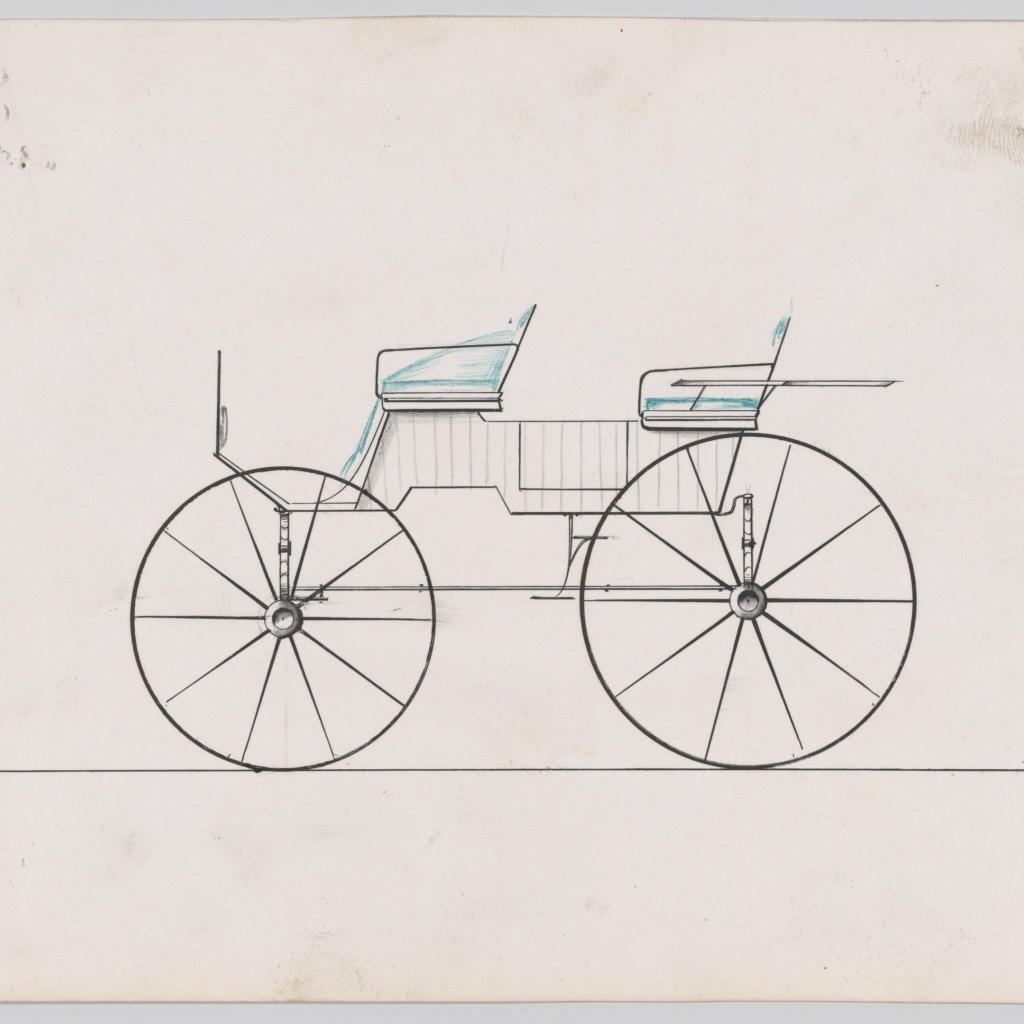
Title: Design for 4 seat Phaeton, no top, no. 3277b
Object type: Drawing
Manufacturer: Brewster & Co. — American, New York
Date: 1850–1910
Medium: Pen and black ink, watercolor and gouache
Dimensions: Sheet: 5 13/16 x 8 15/16 in. (14.8 x 22.7 cm)
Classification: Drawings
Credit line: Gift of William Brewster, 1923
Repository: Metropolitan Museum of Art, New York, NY